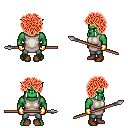
a pixel art fantasy rpg character, male body template, orc, green skin, white tunic, teal pants, red curly afro hairstyle, gold gloves, brown shoes, spear, four views (front, back, left, right), 2x2 character sprite sheet, small pixel art, hard edges, no anti-aliasing